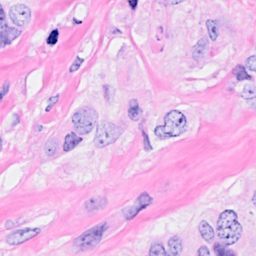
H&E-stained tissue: Breast